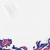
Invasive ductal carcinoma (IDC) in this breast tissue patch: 0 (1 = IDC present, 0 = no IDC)